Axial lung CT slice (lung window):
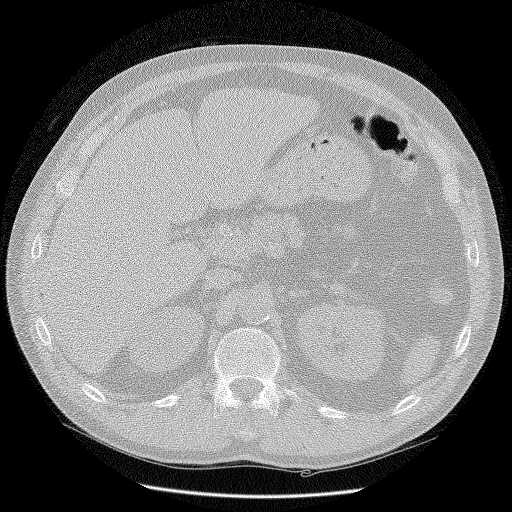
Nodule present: no